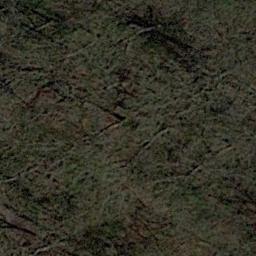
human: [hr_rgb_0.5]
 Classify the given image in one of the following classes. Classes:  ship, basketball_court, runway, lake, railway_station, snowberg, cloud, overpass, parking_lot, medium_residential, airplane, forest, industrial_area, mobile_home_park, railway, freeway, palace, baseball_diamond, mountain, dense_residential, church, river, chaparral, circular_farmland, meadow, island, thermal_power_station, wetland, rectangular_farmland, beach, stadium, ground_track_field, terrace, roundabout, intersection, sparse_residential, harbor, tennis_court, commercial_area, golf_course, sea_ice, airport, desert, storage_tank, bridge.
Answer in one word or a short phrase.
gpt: forest